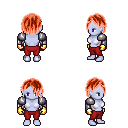
a pixel art fantasy rpg character, female body template, dark elf, purple skin, steel arm armor, red pants, red bangs hairstyle, gold gloves, four views (front, back, left, right), 2x2 character sprite sheet, small pixel art, hard edges, no anti-aliasing